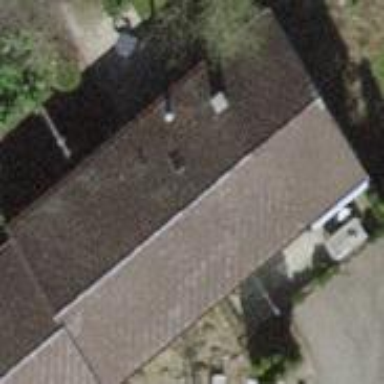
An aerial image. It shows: Building with tiled roof.